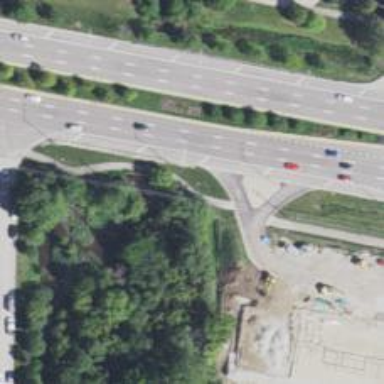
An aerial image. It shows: Cycleway.